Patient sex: M
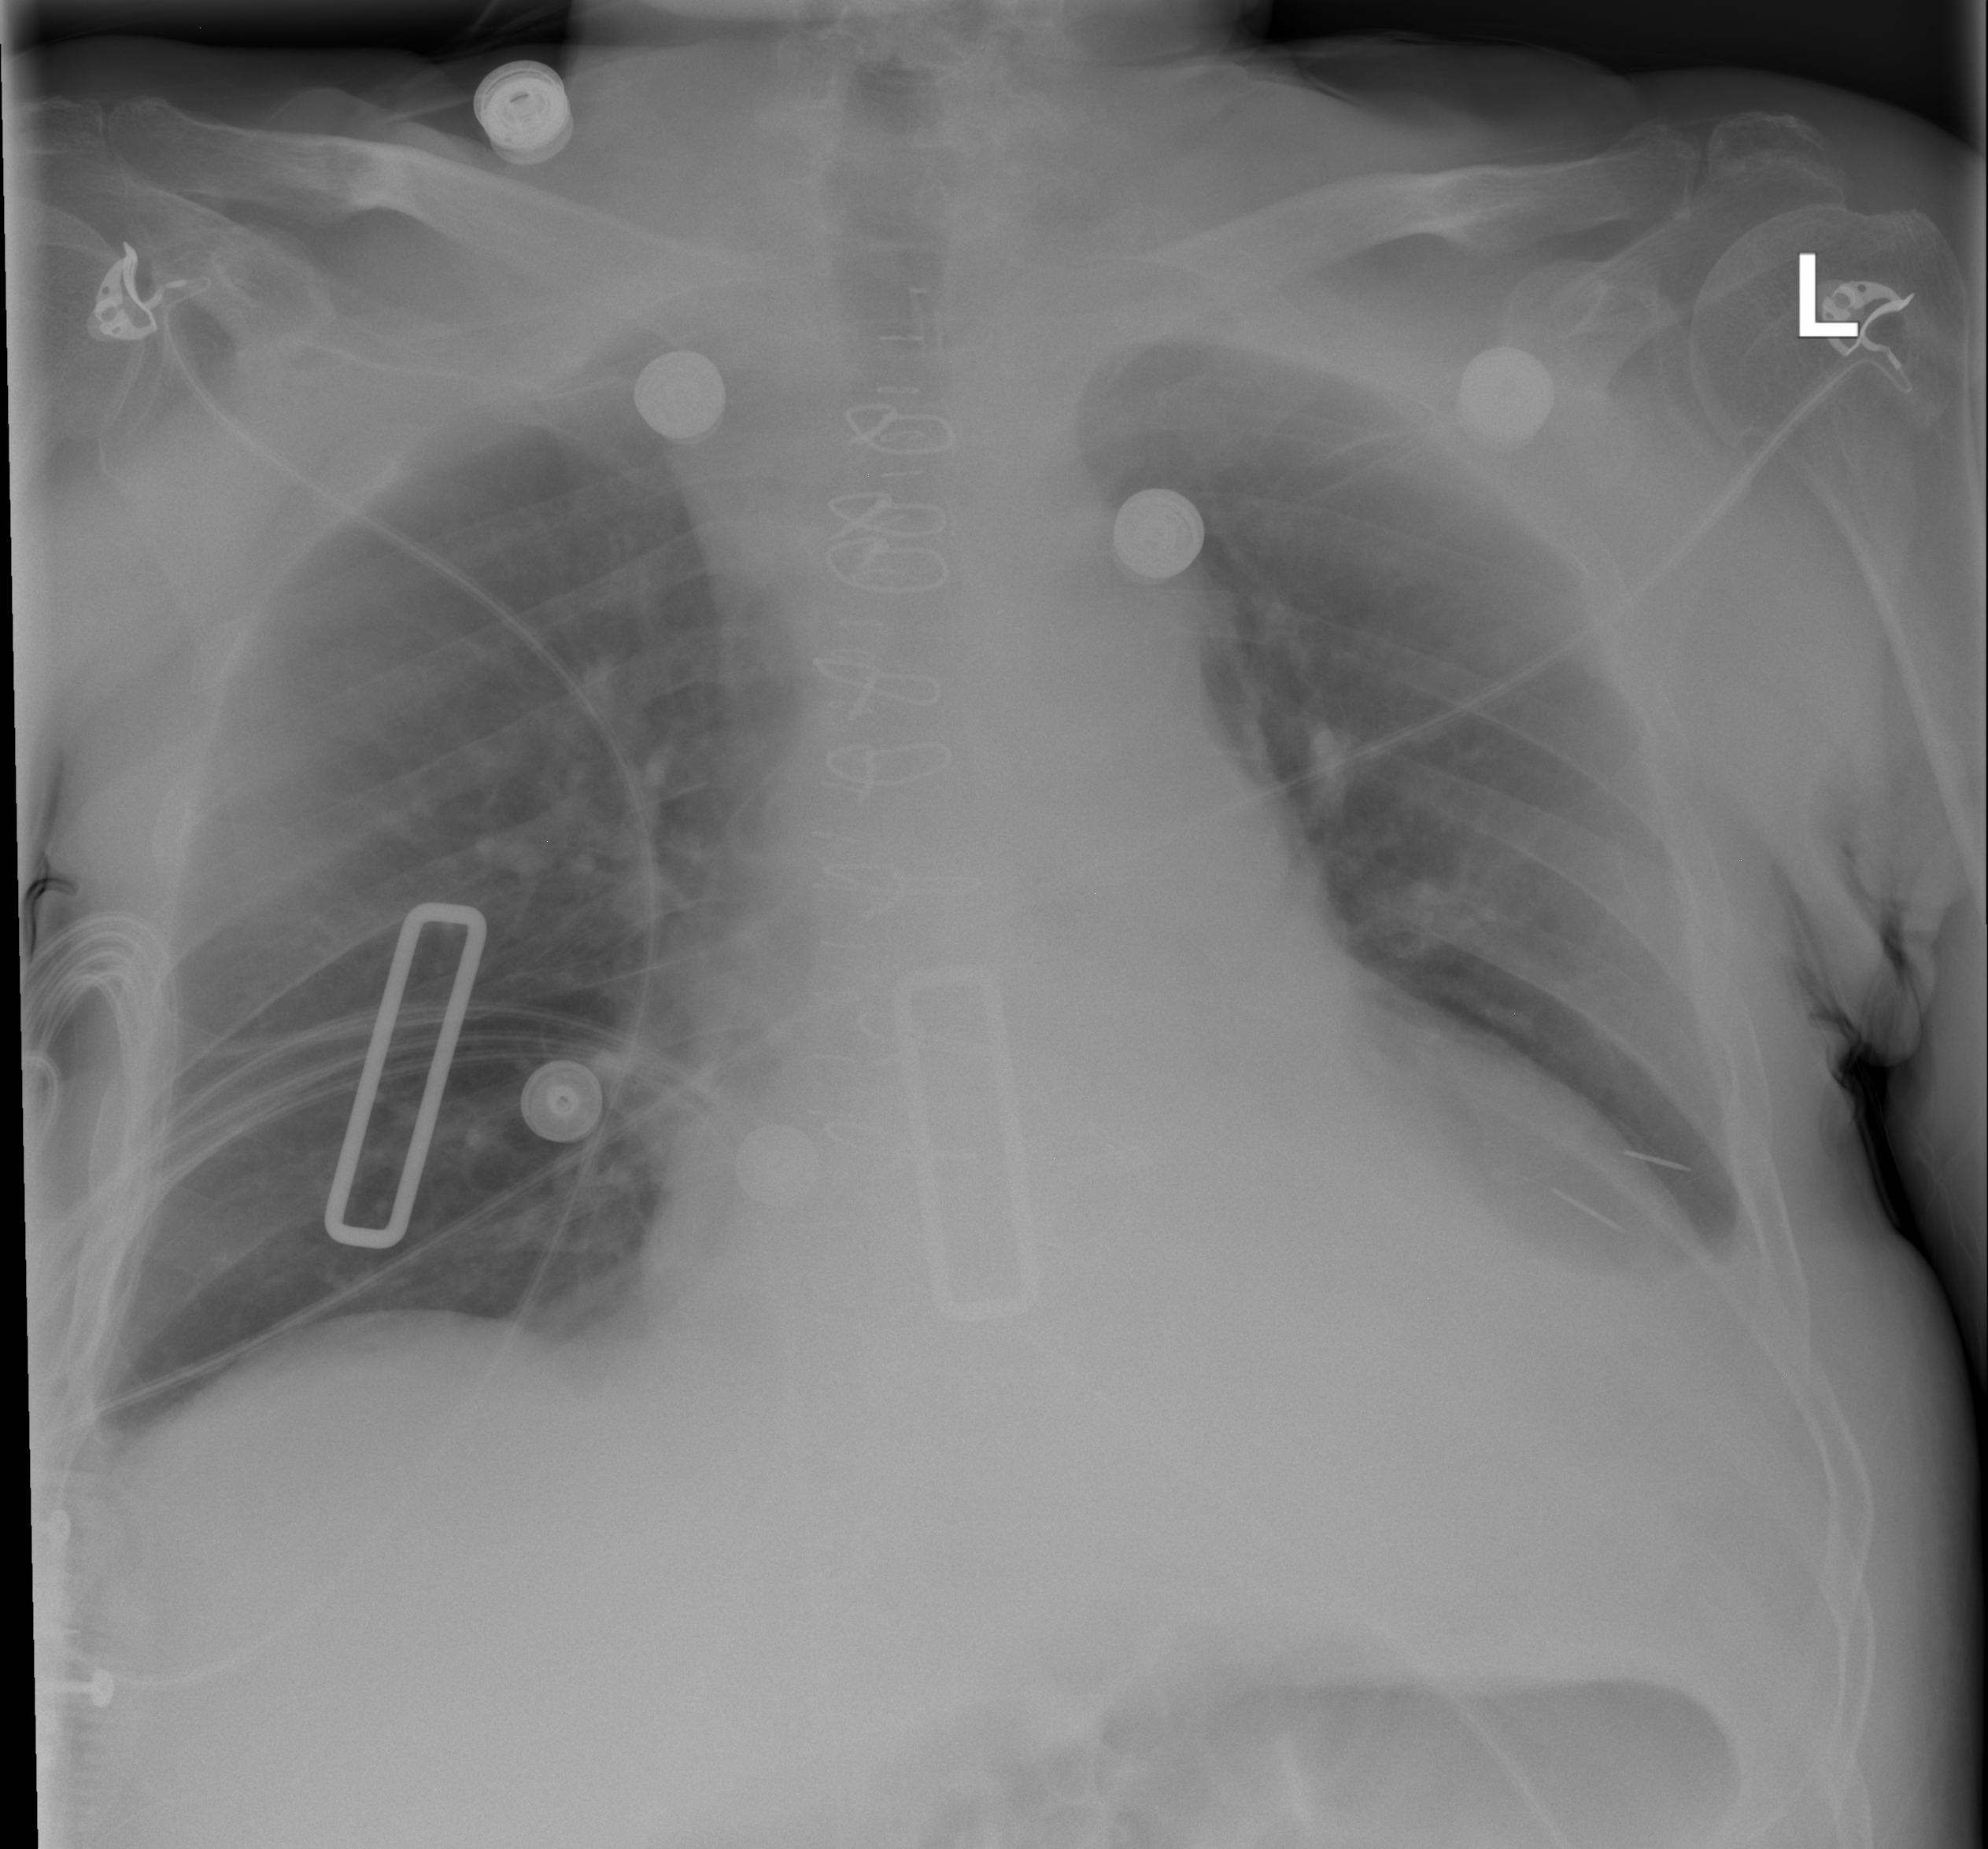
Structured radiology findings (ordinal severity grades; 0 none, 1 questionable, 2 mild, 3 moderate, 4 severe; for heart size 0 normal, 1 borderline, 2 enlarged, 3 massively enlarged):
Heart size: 2
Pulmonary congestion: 2
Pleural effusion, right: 2
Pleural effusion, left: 2
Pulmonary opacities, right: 0
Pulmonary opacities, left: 0
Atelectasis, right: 2
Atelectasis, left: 2